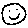
Label: smiley face